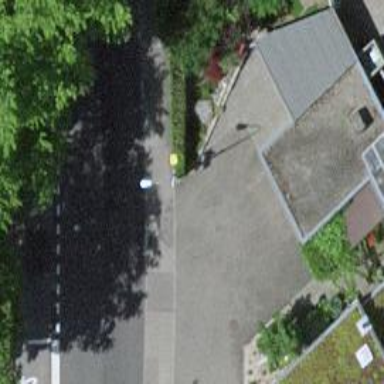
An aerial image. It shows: Post box is visible.